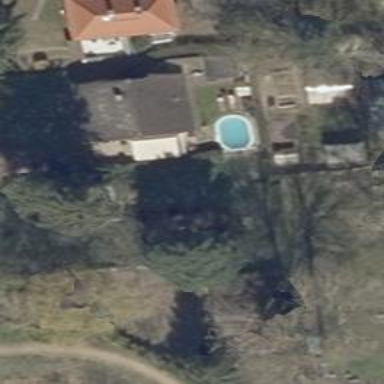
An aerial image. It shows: Swimming pool located in leisure land.